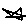
Label: star